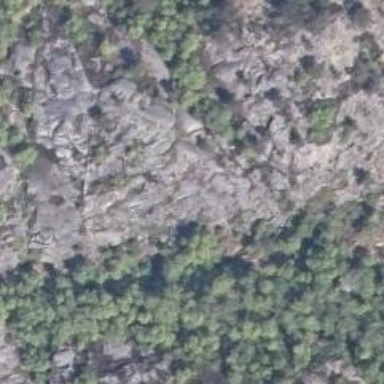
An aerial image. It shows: Natural cliff.